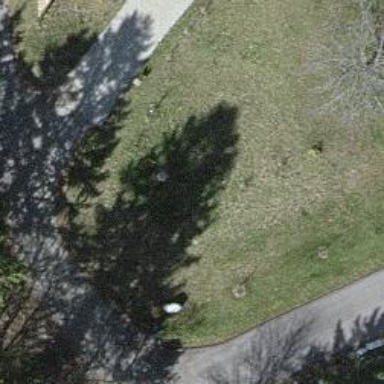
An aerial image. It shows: Single tag "natural: tree."